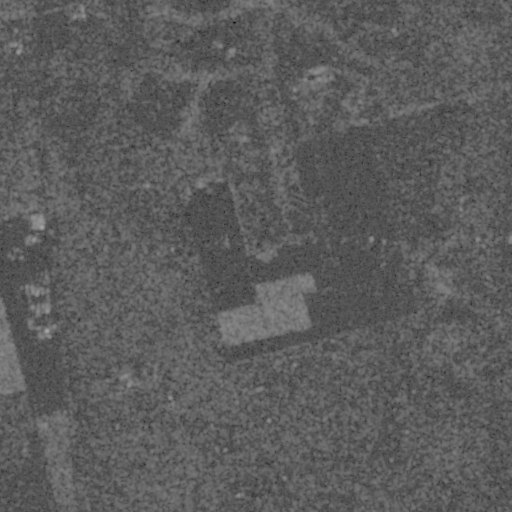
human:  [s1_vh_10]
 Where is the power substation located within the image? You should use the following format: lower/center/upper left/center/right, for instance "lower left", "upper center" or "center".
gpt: The power substation is located in the center left of the image.
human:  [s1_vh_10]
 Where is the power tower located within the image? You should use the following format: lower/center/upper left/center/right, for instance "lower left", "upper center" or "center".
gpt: The power tower is located in the center left of the image.
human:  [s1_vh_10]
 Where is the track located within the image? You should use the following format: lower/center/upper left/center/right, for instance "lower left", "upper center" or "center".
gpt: There is no track in the image.

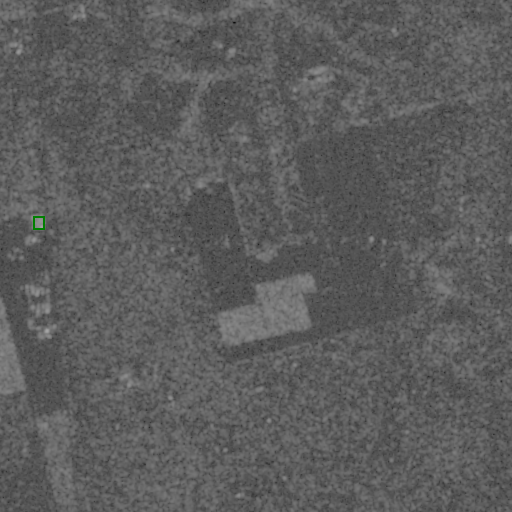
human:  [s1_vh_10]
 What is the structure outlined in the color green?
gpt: The structure outlined in green is a power substation.
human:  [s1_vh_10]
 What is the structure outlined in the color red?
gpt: There is no red outline.